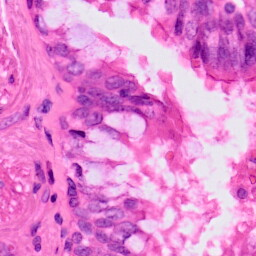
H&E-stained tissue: Lung